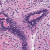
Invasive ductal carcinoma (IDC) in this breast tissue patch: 0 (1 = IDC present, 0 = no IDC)